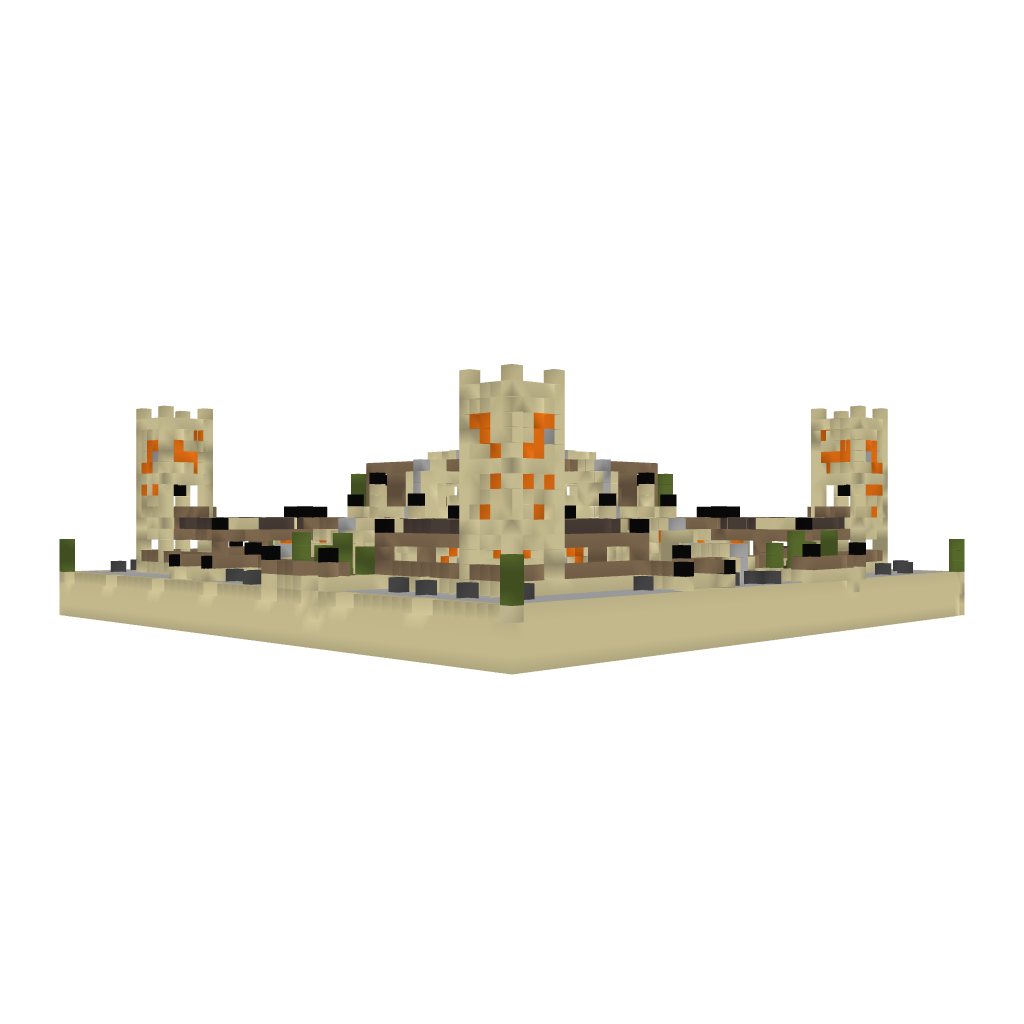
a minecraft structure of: Desert Temple v2